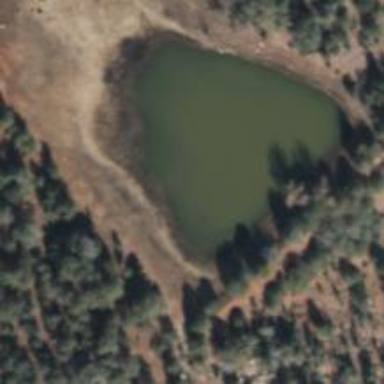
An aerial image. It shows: Reservoir area.